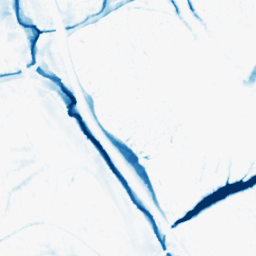
Category: morphological
Decomposition family: morphological_ellipse
Decomposition parameters: operation: closing
width: 20
height: 20
Upsampling method: linear_exact
Upsampling parameters: scale: 2
Upsampling scale: 2